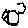
Label: hexagon